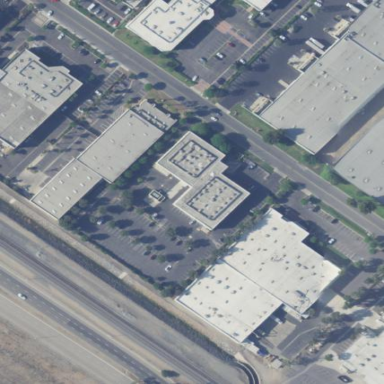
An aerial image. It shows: Commercial area.